Question: Is there a better design, when no circular referece occurs? Is it a problem at all?
The Classes:
'''
public class Stat
{
public int Id { get; set; }
public string Name { get; set; }
public string Description { get; set; }
public List<Quantity> Quantities { get; set; }
public List<Hit> Hits { get; set; }
}
public class Hit
{
public int Id { get; set; }
public DateTime Date { get; set; }
public string Comment { get; set; }
public virtual Stat Stat { get; set; }
public List<HitComponent> HitComponents { get; set; }
}
public class HitComponent
{
public int Id { get; set; }
public float Amount { get; set; }
public virtual Hit Hit { get; set; }
public virtual Quantity Quantity { get; set; }
}
public class Quantity
{
public int Id { get; set; }
public string Name { get; set; }
public virtual Stat Stat { get; set; }
public virtual Unit Unit { get; set; }
public List<HitComponent> HitComponents { get; set; }
}
public class Unit
{
public int Id { get; set; }
public string Name { get; set; }
public string Abbreviation { get; set; }
public List<Quantity> Quantities { get; set; }
}
'''

A Stat is for a statistics of something, for example a training exercise like weight lifting. A Quantity can be something that can be measured with a number, for example the weight of the barbell used (in kilograms - the unit is stored in the Unit class), or the number of repeats. In this case the Stat (weight lifting) has two Quantities (weight, reps). A Hit is one event of a Stat (a weight lifting training done once). A HitComponent belongs to a Hit, and it contains the amount of one Quantity. Every Hit must contain as much HitComponent, as much Quantities a Hit's Stat has. (For example every "weight lifting" Stat's Hit must contain two HitComponents, one for the "weight" Quantity, one for the "reps" Quantity. I suspect, that maybe this prerequisite can cause some problem...)
I use the design shown above, and there weren't too much problems - just a bit awkward with the circular reference - as long as I wanted to serialize some classes to Json string, because it caused circular reference exception.
My first question is that there is any problem with this design at all? I googled a lot, and didn't find a clear and defined answer to this kind of circular reference (some say it is not a real circular reference, because the direction is not "circular", others say that this solution is very problematic)?
The other question is that somebody can suggest a better design?
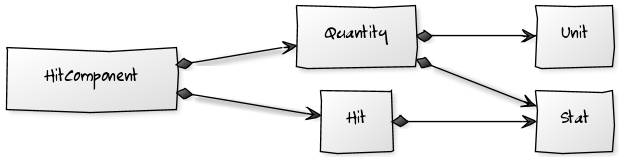
Answer: Circular references aren't so evil. If you look, your references are just virtual (your List should also be virtual) so really it is more along the lines of reserving the ability to follow a reference in either direction. That this creates a "circular reference" by EF's definition or by design is just a side affect.
The only time you are going to have issues with these circular references is when you try to serialize an object which contains both navigation properties. In this case, you will have to instruct the serializer to skip one of the navigation directions in order to remove the circular reference.
Depending on the serializer, ignoring the navigation properties will be done differently. With the vanilla serializer (JavaScriptSerializer) which is used when Json(var) is used, you can use the '[ScriptIgnore]' attribute on your properties which you wish not to be followed during serialization.
For example, to remove the circular reference from Stat to Hit
'''
public class Stat
{
public int Id { get; set; }
public string Name { get; set; }
public string Description { get; set; }
public virtual List<Quantity> Quantities { get; set; }
[ScriptIgnore]
public virtual List<Hit> Hits { get; set; }
}
'''